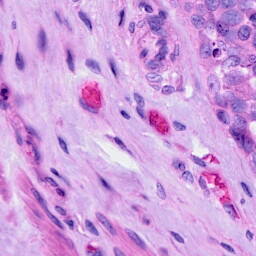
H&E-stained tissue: Ovarian